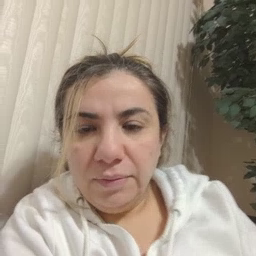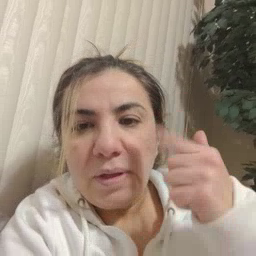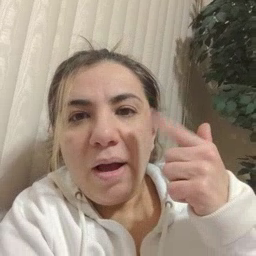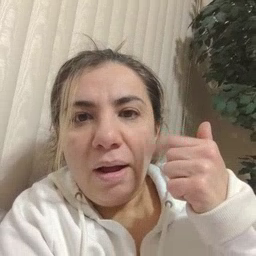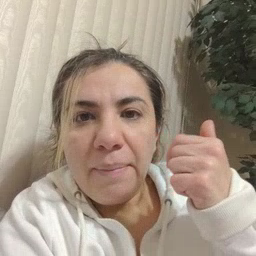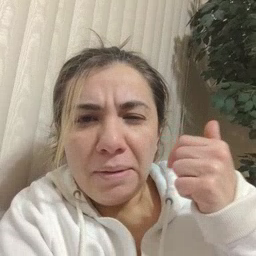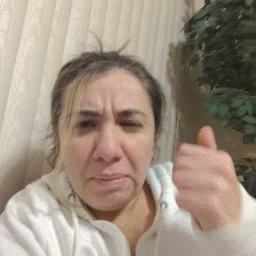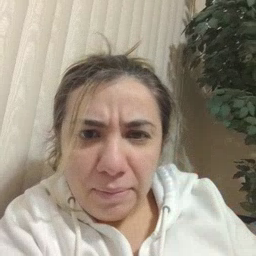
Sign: cry